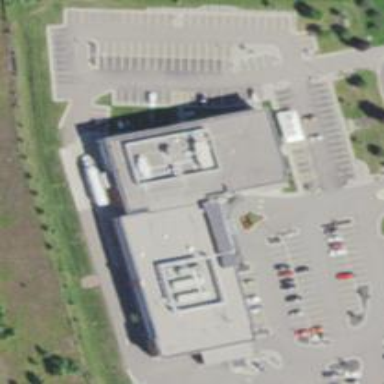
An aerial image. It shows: Healthcare clinic is depicted in the image.